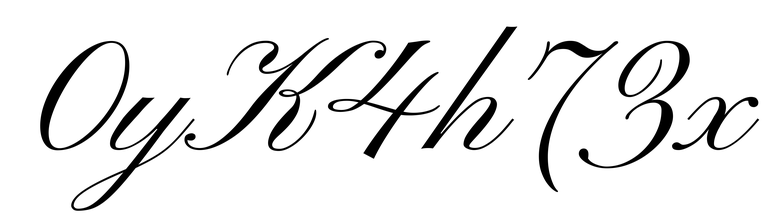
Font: PinyonScript-Regular